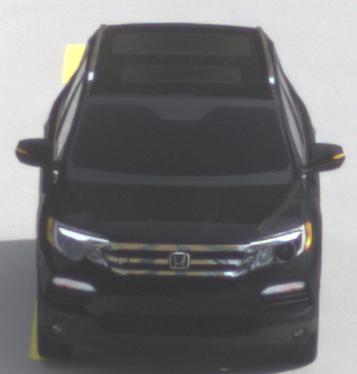
Make: Honda
Model: Pilot
Detailed model: 3
Model produced from: 2015
Model produced until: 2022
Doors: 5
Color: black
Road condition: dry road
Daytime: morning or afternoon
Contrast: low contrast